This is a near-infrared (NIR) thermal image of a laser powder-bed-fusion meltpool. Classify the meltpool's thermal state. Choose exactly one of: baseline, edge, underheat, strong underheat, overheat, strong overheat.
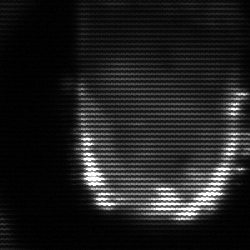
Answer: baseline